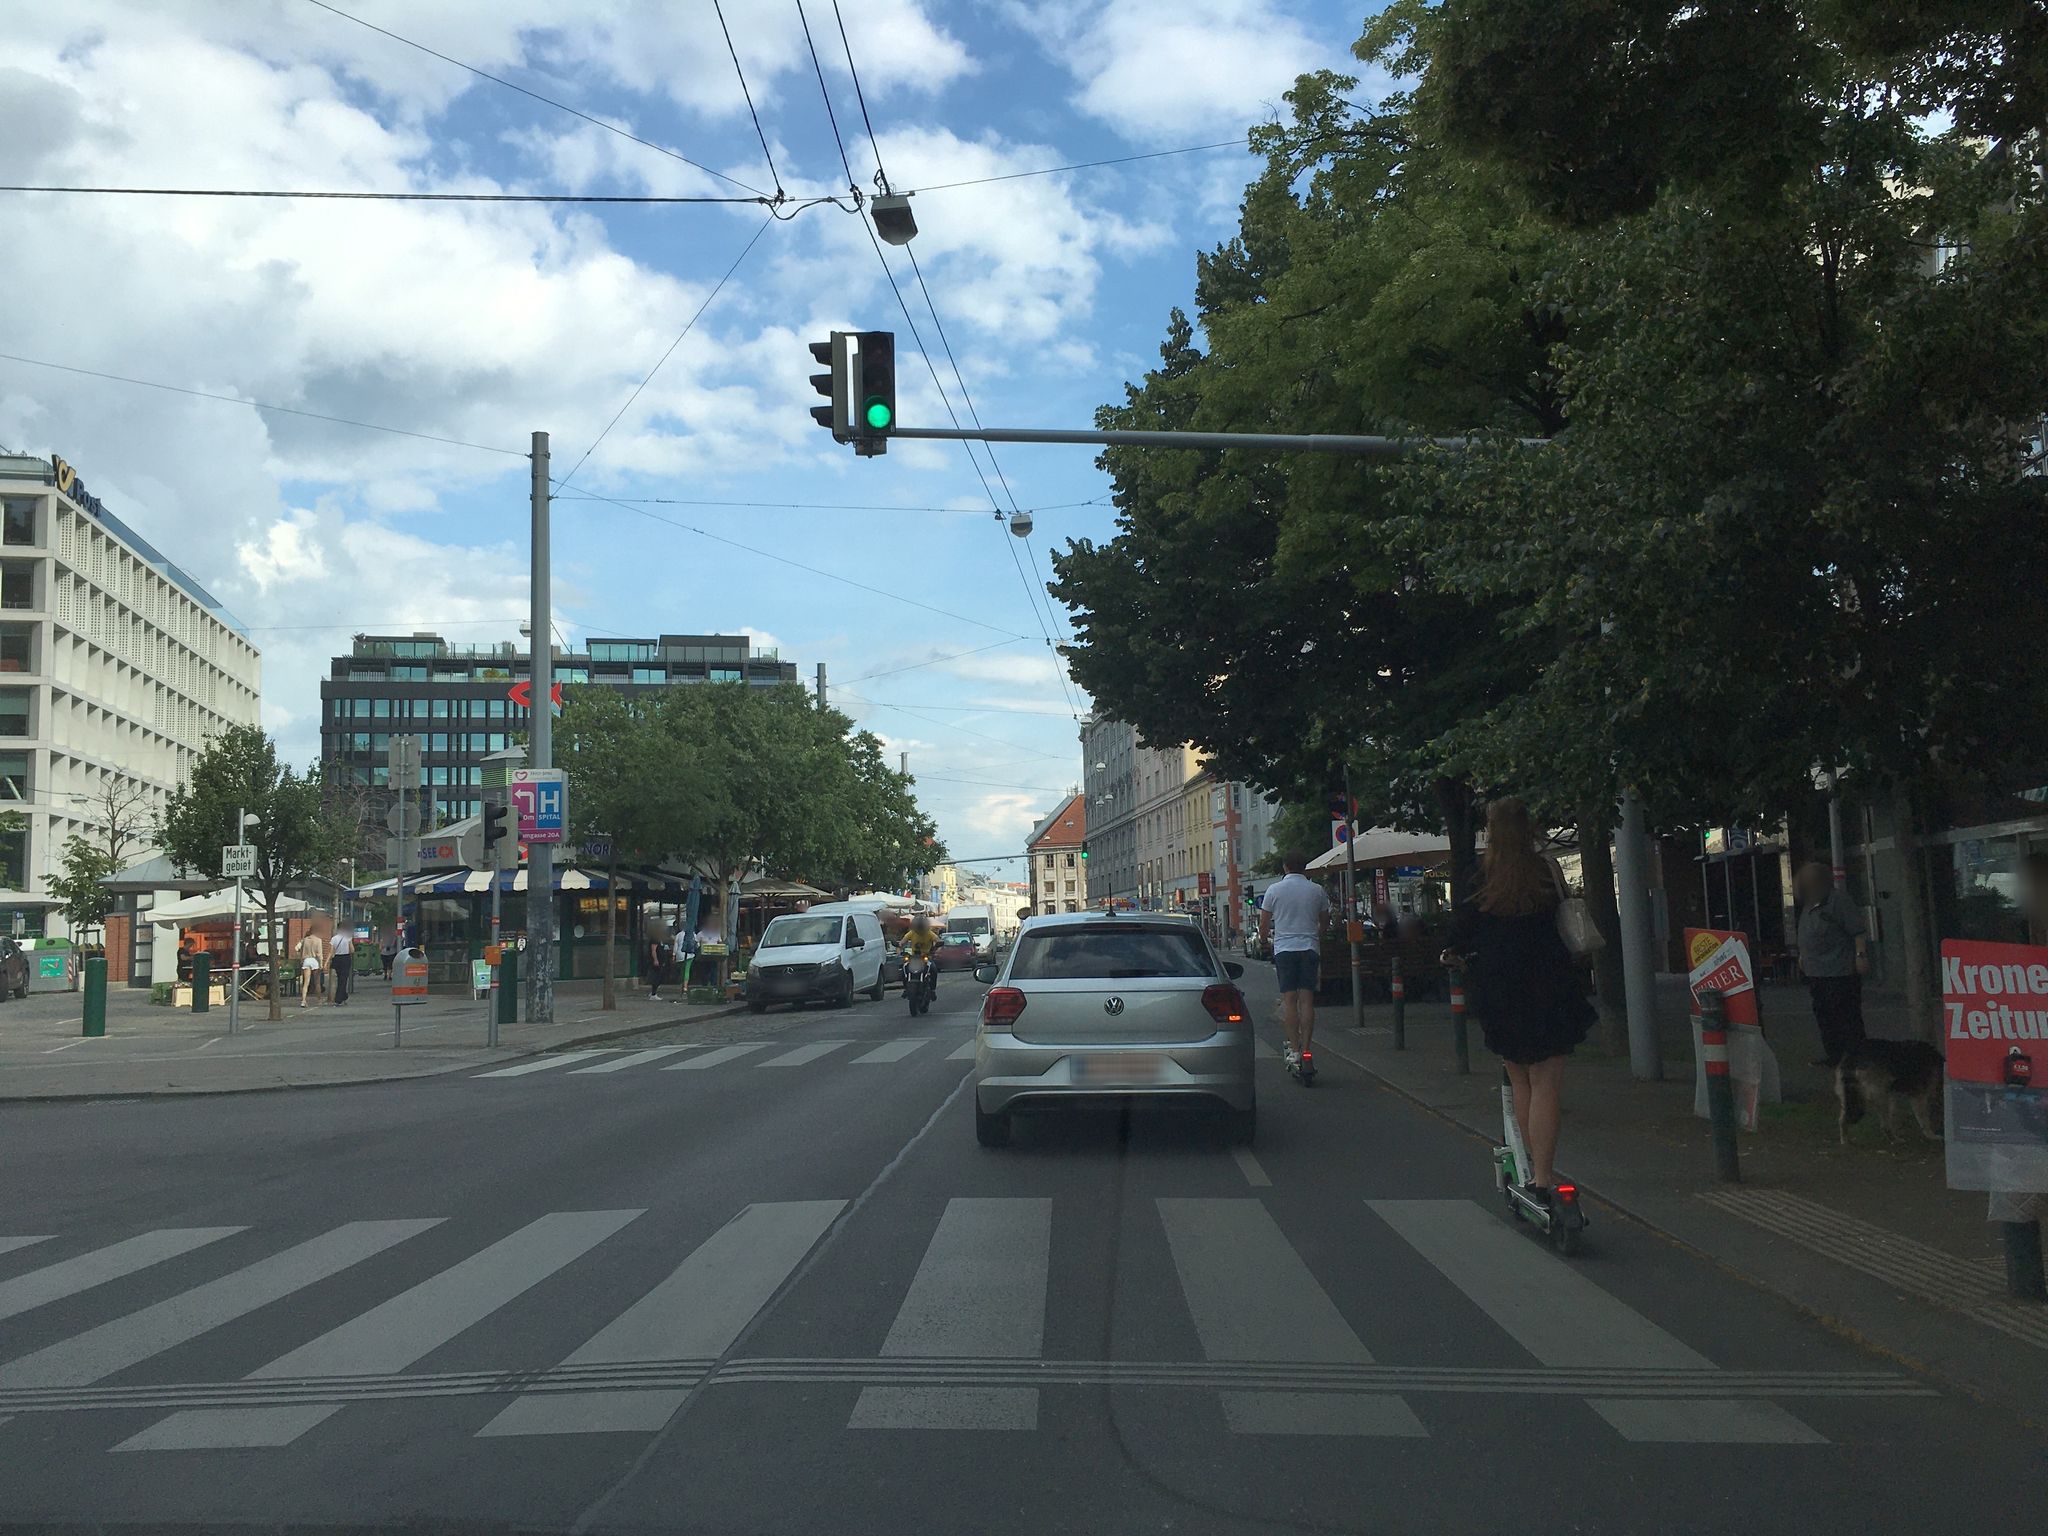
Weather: cloudy
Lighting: day
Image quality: good
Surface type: driving surface
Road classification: secondary
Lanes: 2
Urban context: urban centre
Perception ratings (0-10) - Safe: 3.22, Lively: 6.53, Beautiful: 2.72, Boring: 3.28, Depressing: 5.12, Wealthy: 5